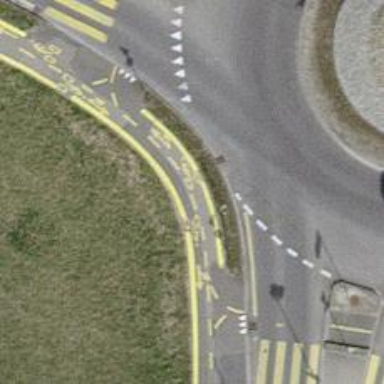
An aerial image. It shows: Asphalt sidewalk next to cycleway.